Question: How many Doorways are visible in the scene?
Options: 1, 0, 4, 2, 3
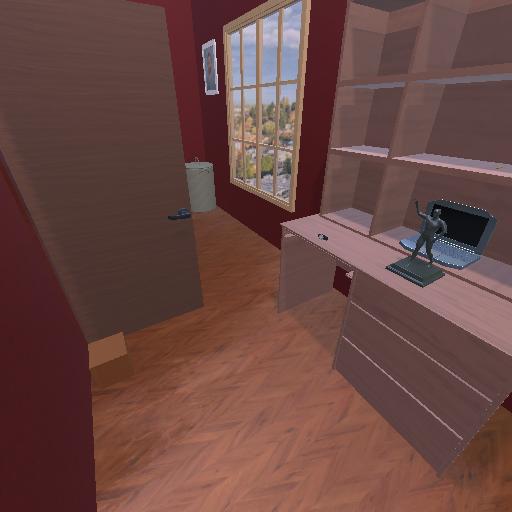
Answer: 1